Aerial crown-view tile of a tropical tree (Barro Colorado Island, Panama), acquired 20241216:
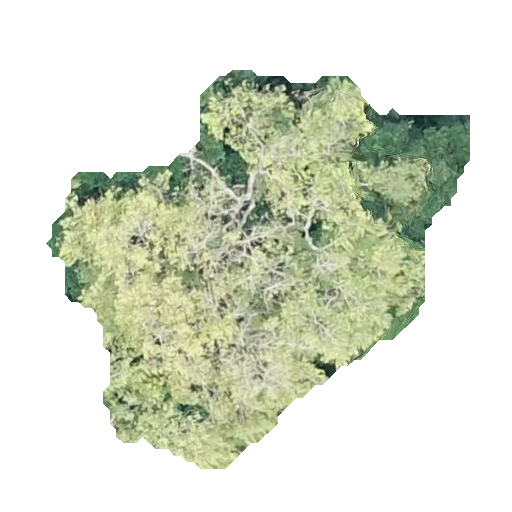
Species: Platypodium elegans
GBIF accepted scientific name: Platypodium elegans
Crown area: 149.892 m²